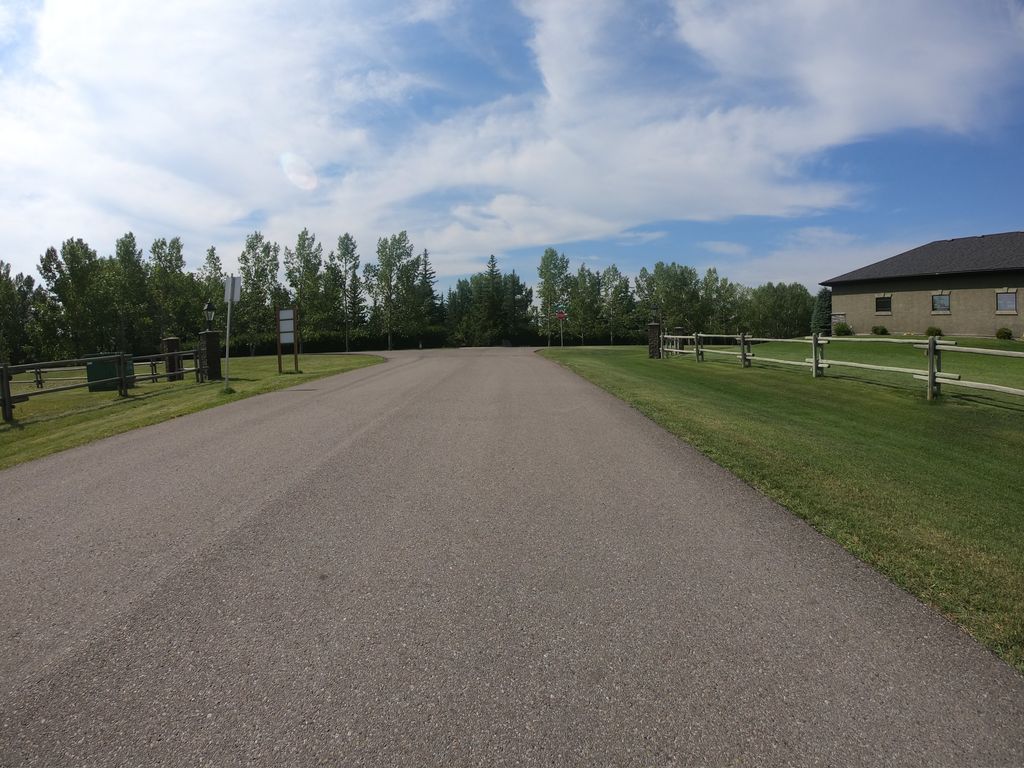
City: calgary